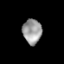
Tissue: lung
Cell type: T cells
Senescence score: 0.2319
Nuclear area (px): 460
Mean DAPI intensity: 155.889